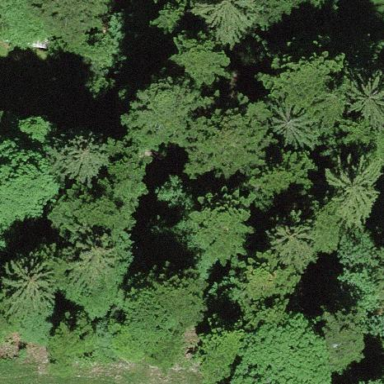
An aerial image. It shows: Forest area with mix of leaf cycles.